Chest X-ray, PA view. Patient: 57 years old, sex M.
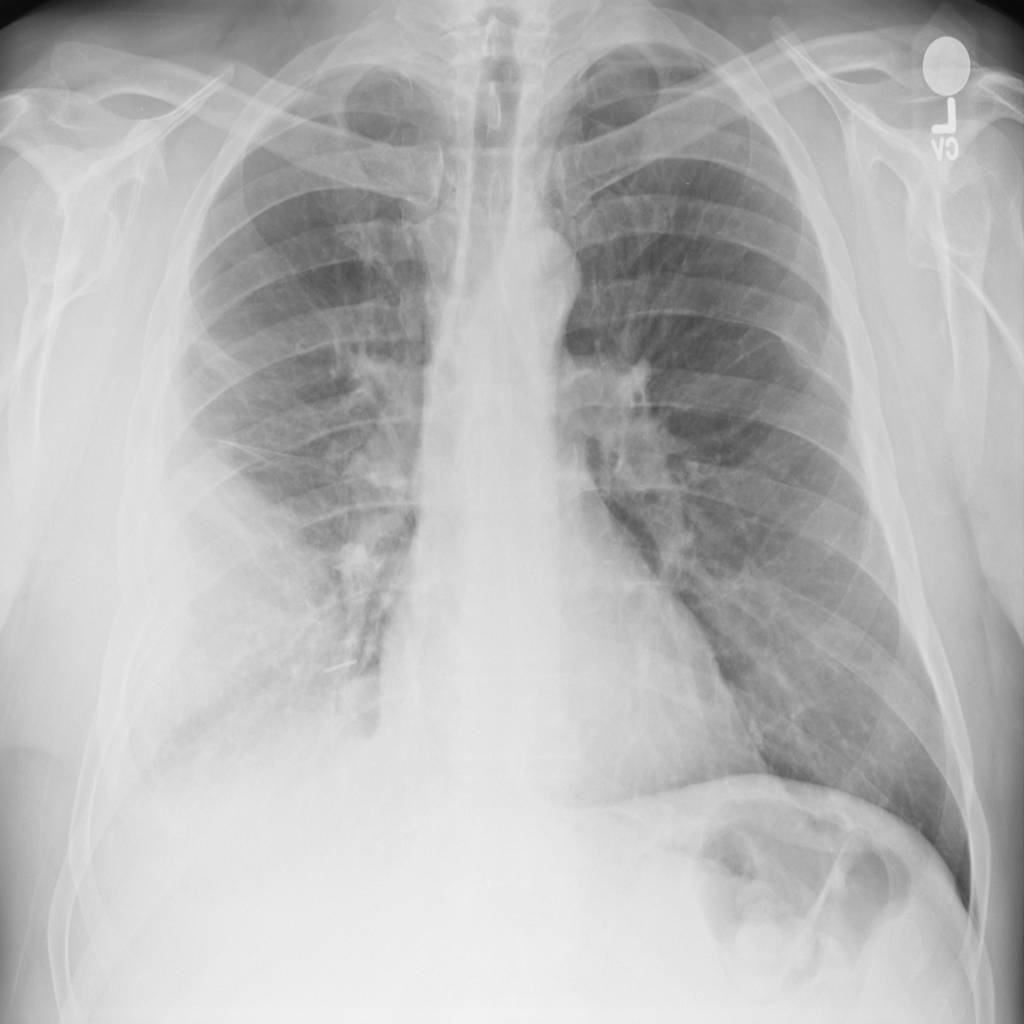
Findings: Mass